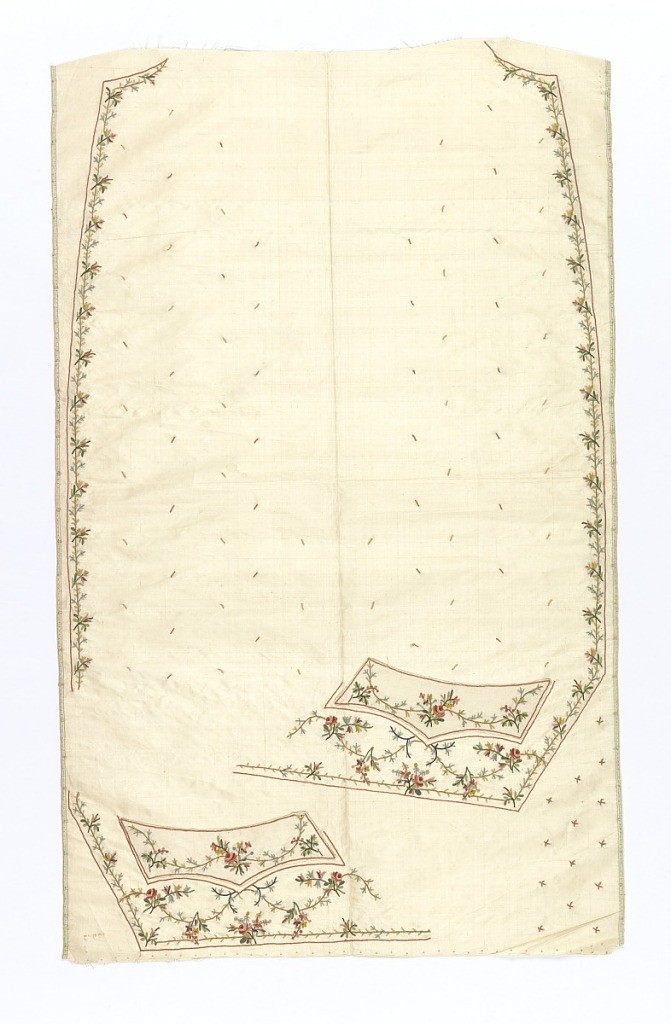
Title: Waistcoat, uncut
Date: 1750–1800
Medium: silk Technique: embroidered in chain stitch on taffeta
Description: Cream-white taffeta embroidered in colored silks for the front of a waistcoat. Design includes roses, flower sprays and sprigs. Embroidered areas included the design for the front of the coat and three-point pockets. Style is cutaway with no collar.